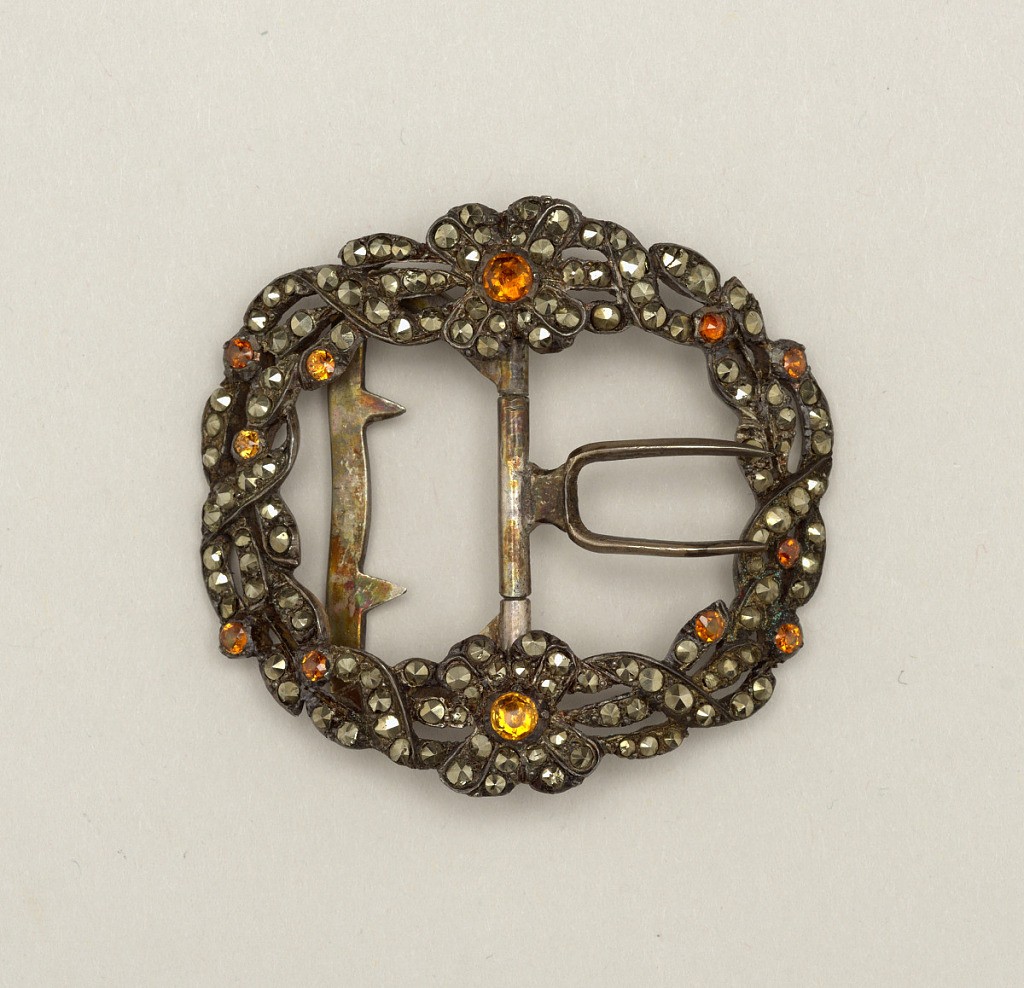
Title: Buckle
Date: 19th century
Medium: Steel, yellow rose-cut pyrites
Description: Buckle with frame in design of flowers and twisted lines in cut steel with yellow rose-cut pyrites; prings and fastener of steel.